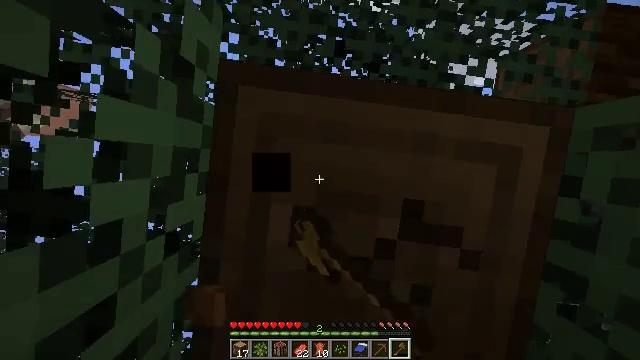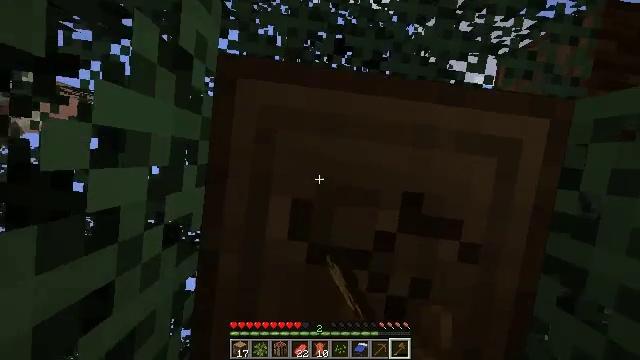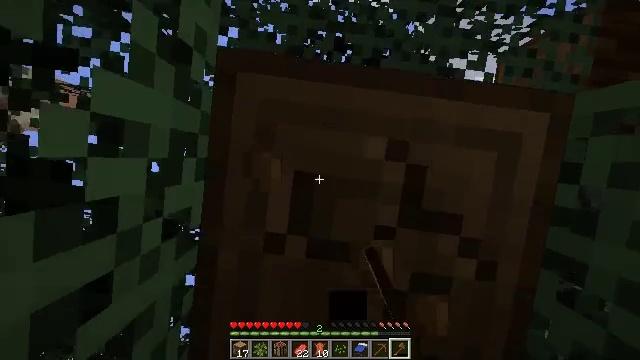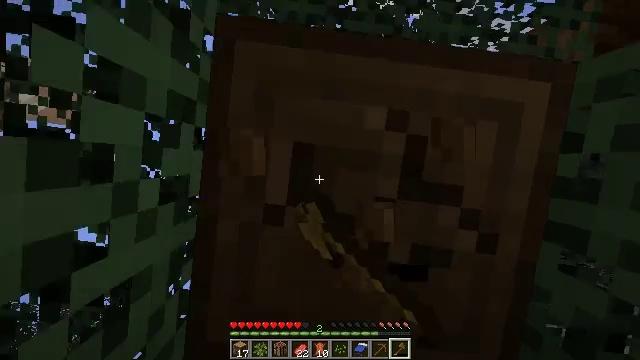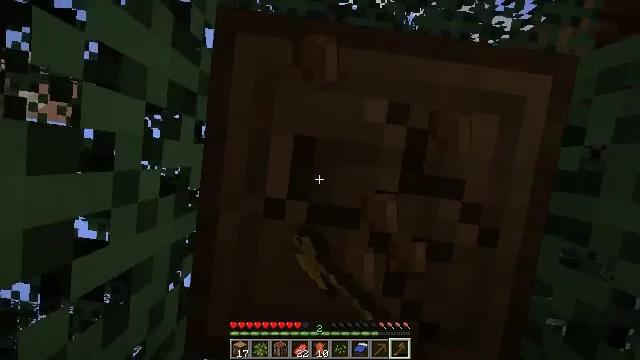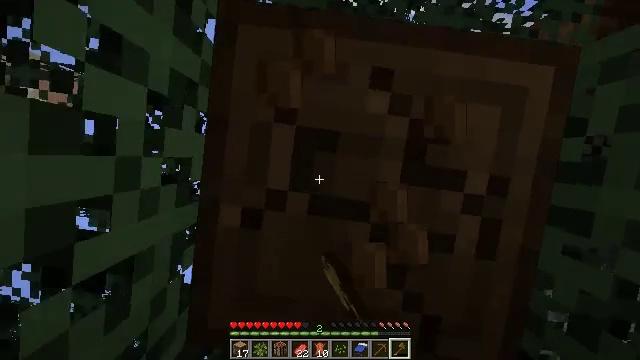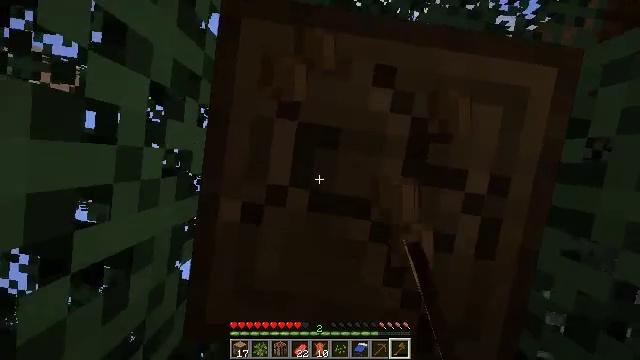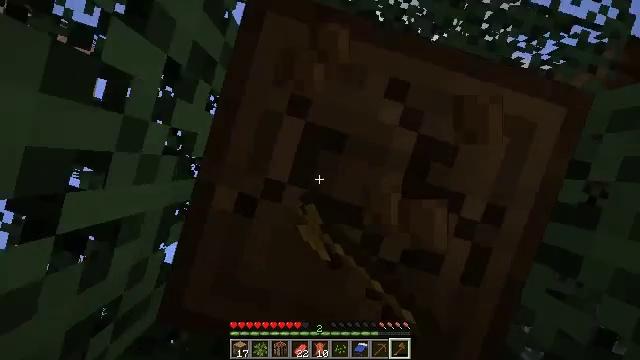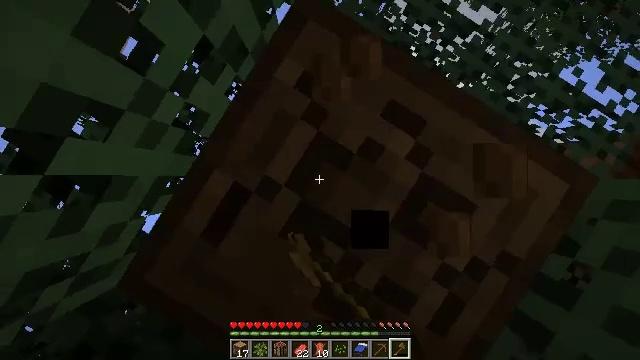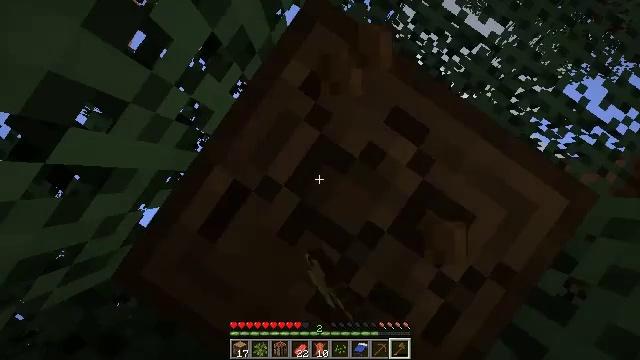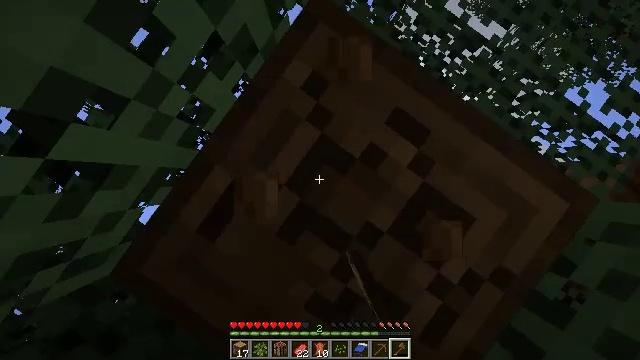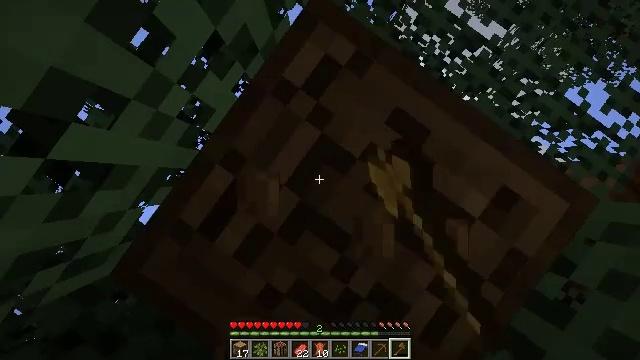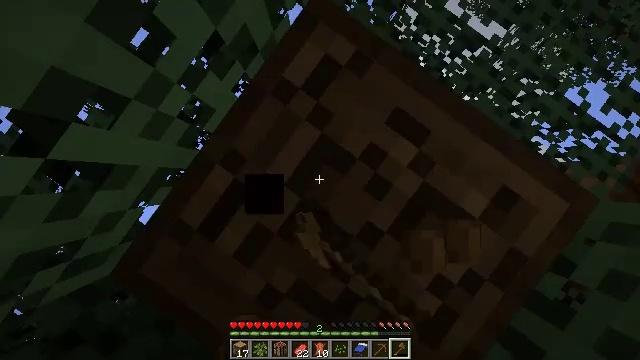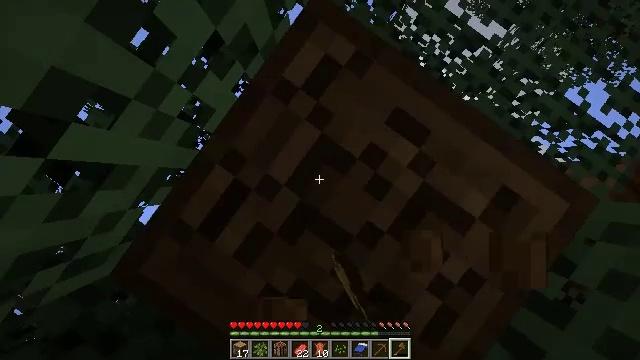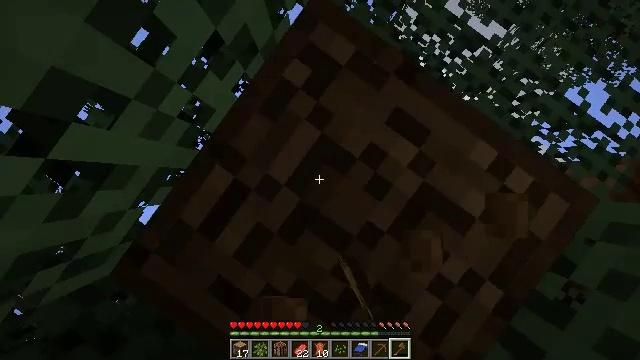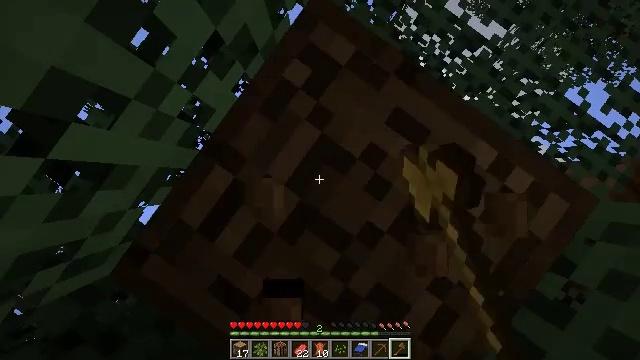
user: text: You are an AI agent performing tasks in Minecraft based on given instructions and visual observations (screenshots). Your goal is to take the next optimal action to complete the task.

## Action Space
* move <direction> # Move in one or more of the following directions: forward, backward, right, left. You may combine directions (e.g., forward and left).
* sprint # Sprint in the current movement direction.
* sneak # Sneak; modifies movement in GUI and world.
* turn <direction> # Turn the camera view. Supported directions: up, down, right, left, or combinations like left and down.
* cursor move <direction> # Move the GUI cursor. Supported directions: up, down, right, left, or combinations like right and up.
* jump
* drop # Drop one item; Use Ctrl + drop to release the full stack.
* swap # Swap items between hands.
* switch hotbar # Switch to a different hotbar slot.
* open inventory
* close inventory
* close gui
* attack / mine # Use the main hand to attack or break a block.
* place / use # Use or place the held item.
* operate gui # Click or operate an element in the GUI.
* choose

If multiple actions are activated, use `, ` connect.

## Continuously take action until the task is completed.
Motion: motion action
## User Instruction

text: Gather spruce log by chopping the tree.
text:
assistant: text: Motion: move forward, sneak, attack / mine
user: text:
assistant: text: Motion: move forward, sneak, attack / mine
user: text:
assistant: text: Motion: move forward, sneak, attack / mine
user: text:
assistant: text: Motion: sneak, attack / mine
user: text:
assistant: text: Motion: sneak, attack / mine
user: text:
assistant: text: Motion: sneak, turn right, attack / mine
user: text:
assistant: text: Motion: sneak, turn right and up, attack / mine
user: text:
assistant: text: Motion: sneak, turn right and up, attack / mine
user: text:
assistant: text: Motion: sneak, turn right, attack / mine
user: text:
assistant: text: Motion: sneak, attack / mine
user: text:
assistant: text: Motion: sneak, attack / mine
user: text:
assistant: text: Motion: sneak, attack / mine
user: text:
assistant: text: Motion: sneak, attack / mine
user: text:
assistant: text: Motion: sneak, attack / mine
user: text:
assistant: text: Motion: sneak, attack / mine
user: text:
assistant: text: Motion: sneak, attack / mine
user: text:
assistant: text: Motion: sneak, attack / mine
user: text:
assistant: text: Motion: sneak, attack / mine
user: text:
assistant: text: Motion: sneak, attack / mine
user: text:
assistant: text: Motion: sneak, attack / mine
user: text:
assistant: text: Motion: sneak, attack / mine
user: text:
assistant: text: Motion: sneak, attack / mine
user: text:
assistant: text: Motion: sneak, attack / mine
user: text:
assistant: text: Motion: sneak, attack / mine
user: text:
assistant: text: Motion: sneak, attack / mine
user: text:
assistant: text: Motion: sneak, attack / mine
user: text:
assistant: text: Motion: sneak, attack / mine
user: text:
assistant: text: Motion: sneak, attack / mine
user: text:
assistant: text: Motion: attack / mine
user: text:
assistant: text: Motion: attack / mine